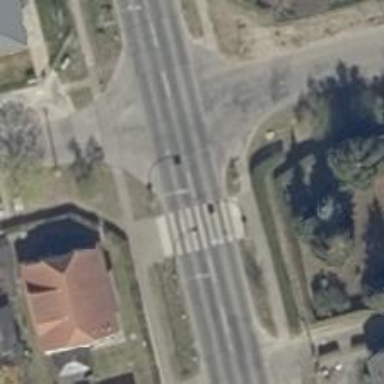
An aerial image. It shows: Marked crossing with zebra stripes on the road.